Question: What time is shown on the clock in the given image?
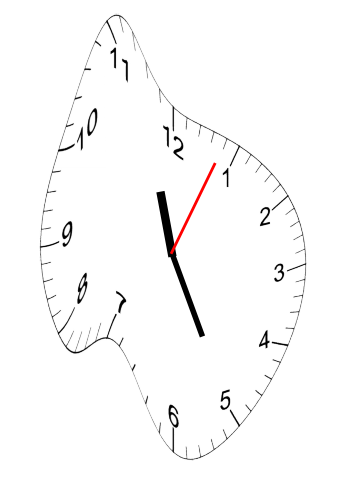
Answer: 11:25:04